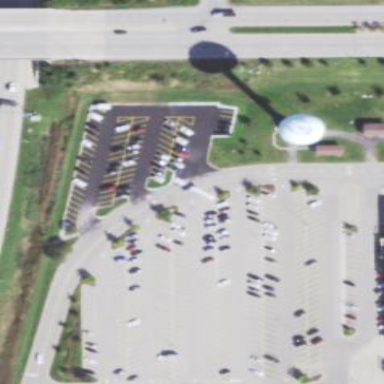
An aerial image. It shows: Mall parking area with surface designation.